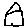
Label: house